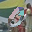
Label: 0